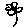
Label: flower